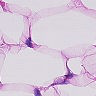
Metastatic tissue present: no